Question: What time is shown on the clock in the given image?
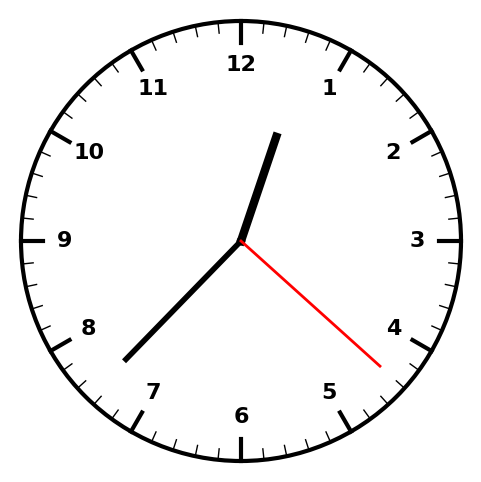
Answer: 12:37:22